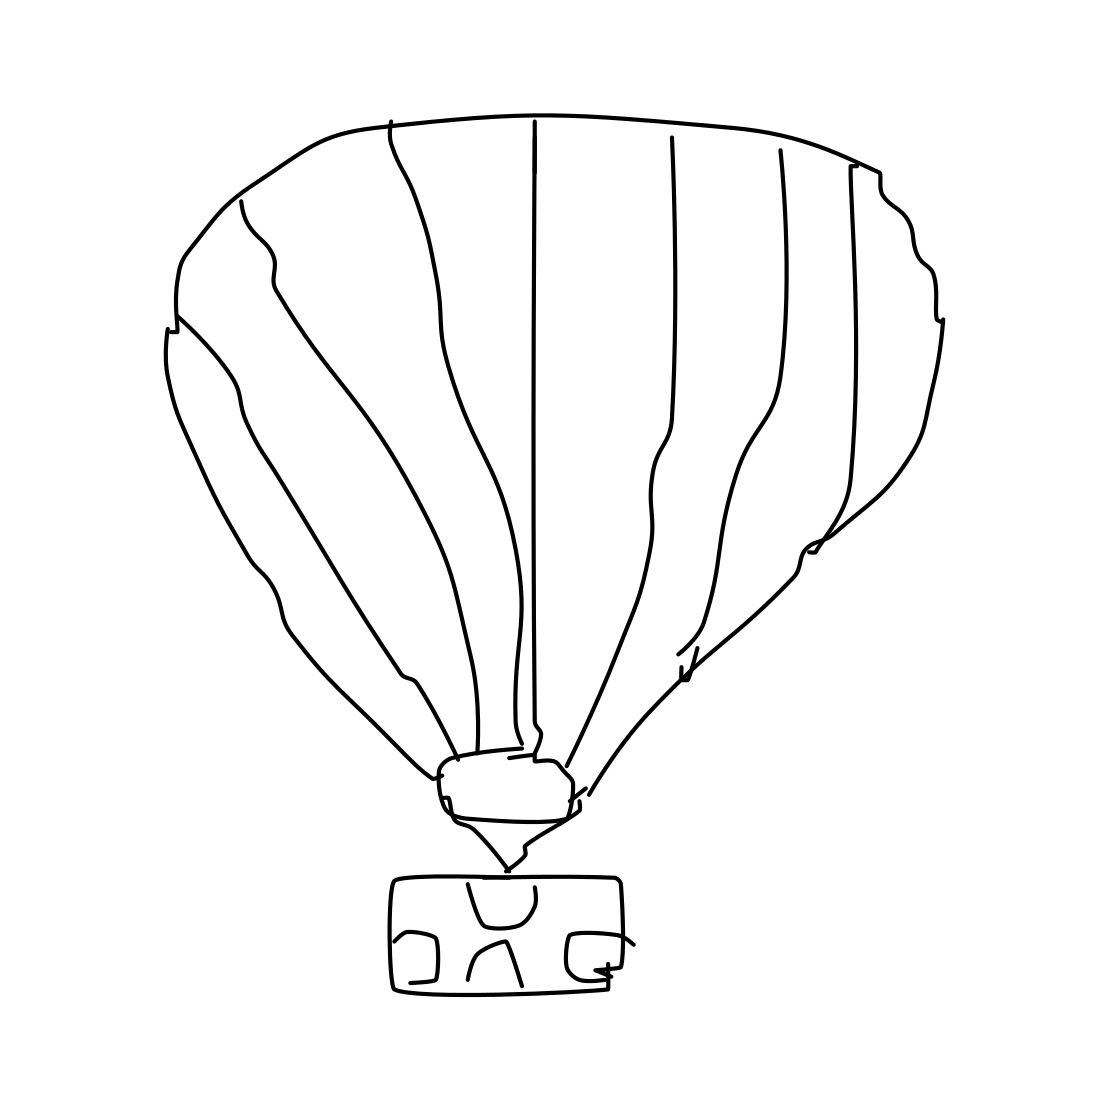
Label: hot air balloon